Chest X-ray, PA view. Patient: 62 years old, sex F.
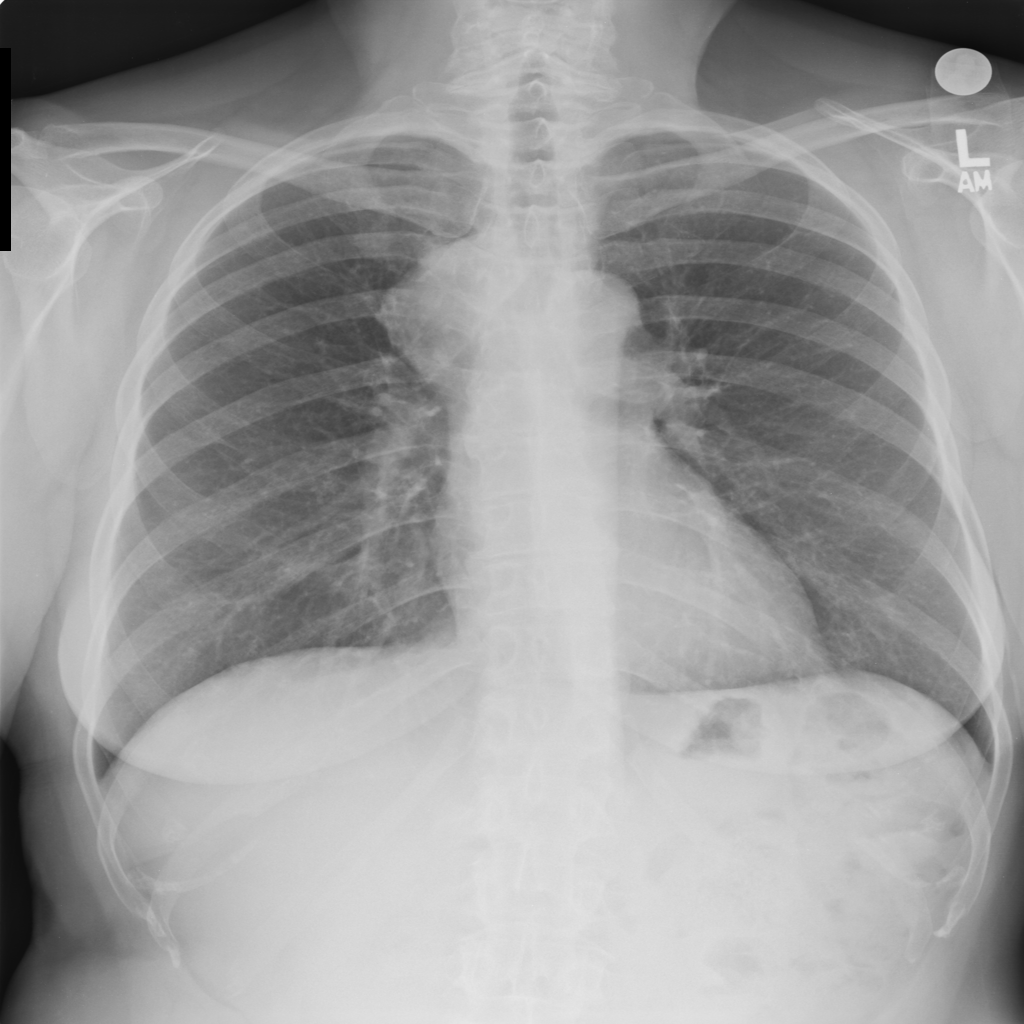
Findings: No Finding